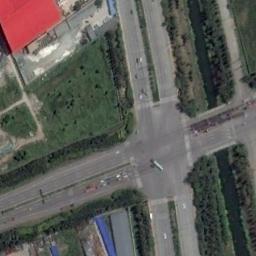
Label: intersection